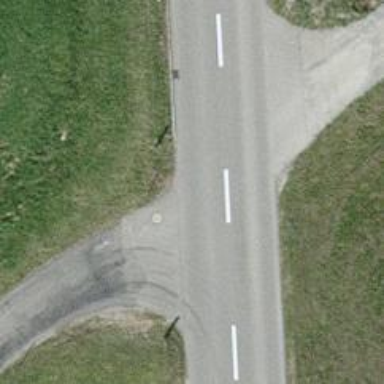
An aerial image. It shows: Asphalt road classified as tertiary.